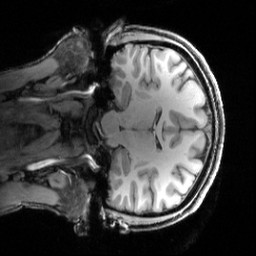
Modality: T1w
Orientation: coronal
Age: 30
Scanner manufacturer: siemens
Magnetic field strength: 3 T
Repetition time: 2.5 s
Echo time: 0.00444 s